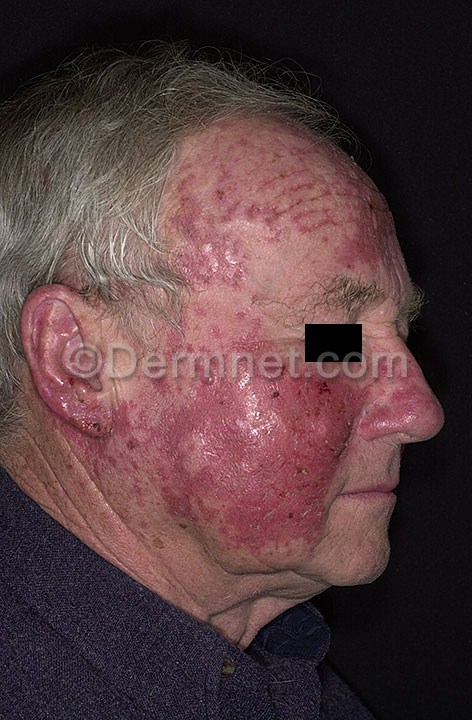
Disease: Actinic Keratosis Basal Cell Carcinoma and other Malignant Lesions